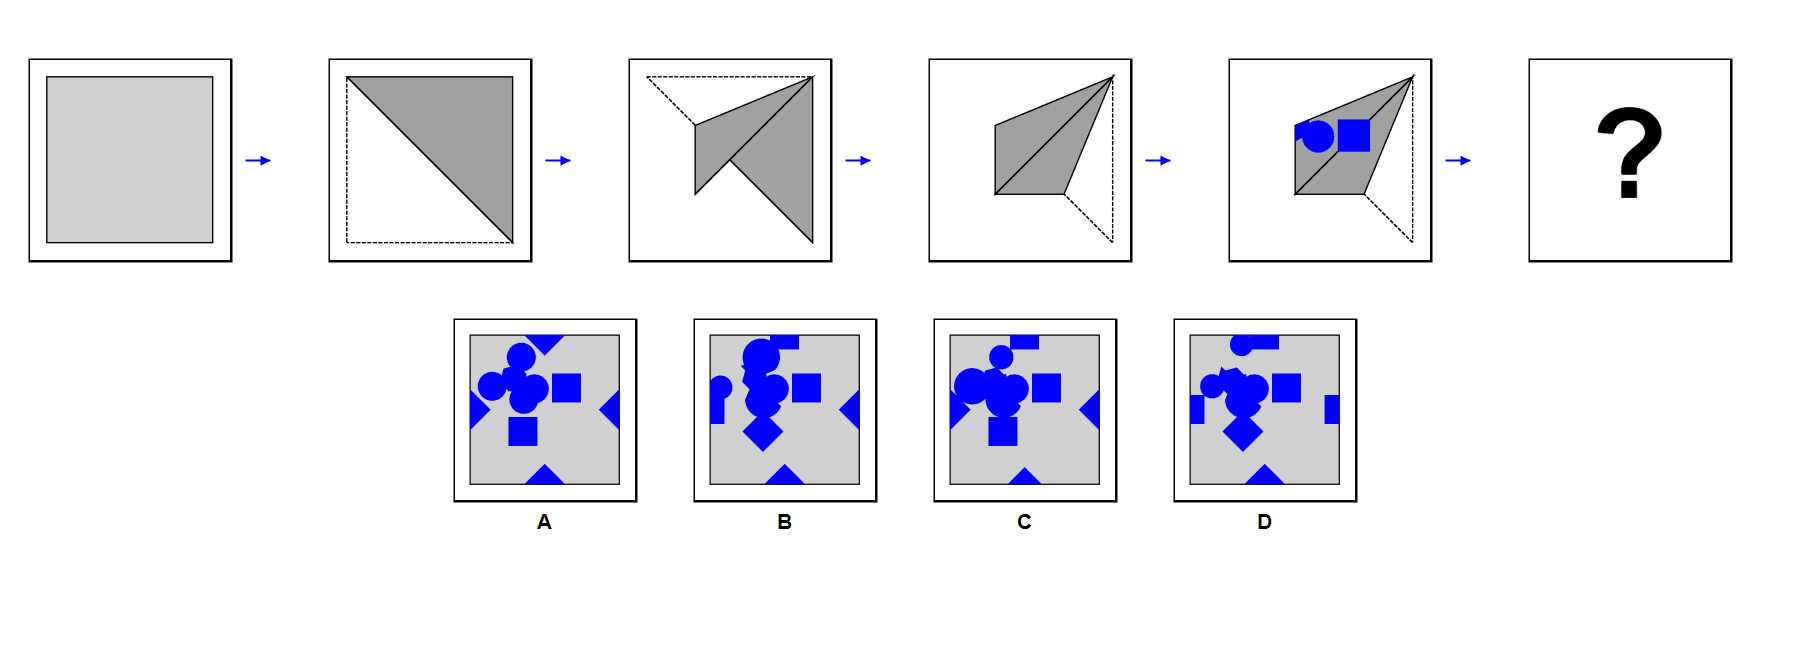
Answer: A